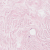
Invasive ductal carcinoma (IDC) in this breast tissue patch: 0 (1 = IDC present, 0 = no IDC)